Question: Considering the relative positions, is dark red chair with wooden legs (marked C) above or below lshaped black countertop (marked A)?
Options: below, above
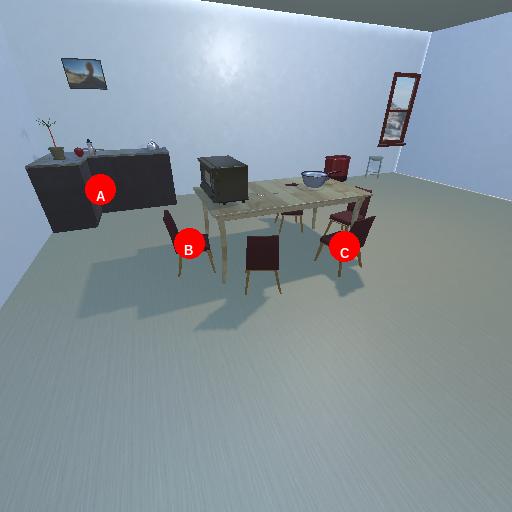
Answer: below